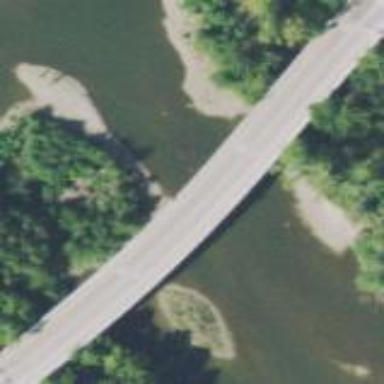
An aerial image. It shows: Man-made bridge.